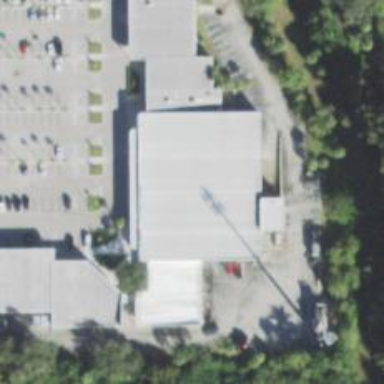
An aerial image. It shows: Commercial building.